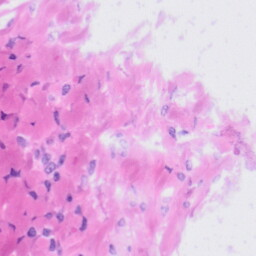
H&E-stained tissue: Tonsil